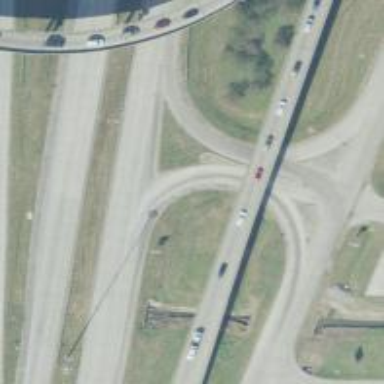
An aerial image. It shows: Trunk link highway.